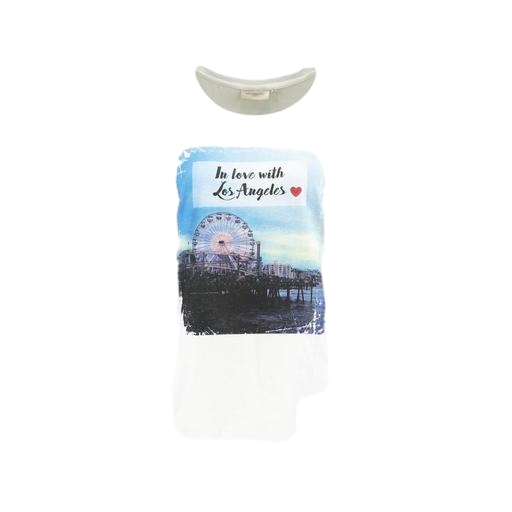
la t-shirt, white love t-shirt, la vie paris motif tee, white background